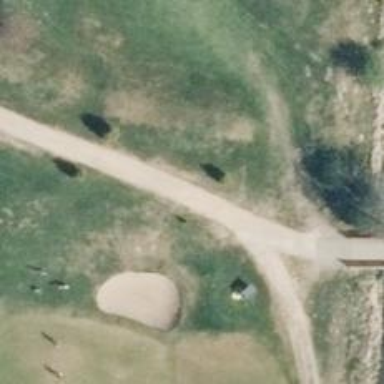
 graded as grade5. It is meant for golf cart use."